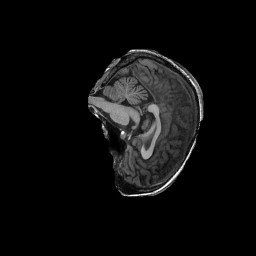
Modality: T1w
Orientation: sagittal
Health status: ill
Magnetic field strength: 3 T